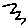
Label: zigzag